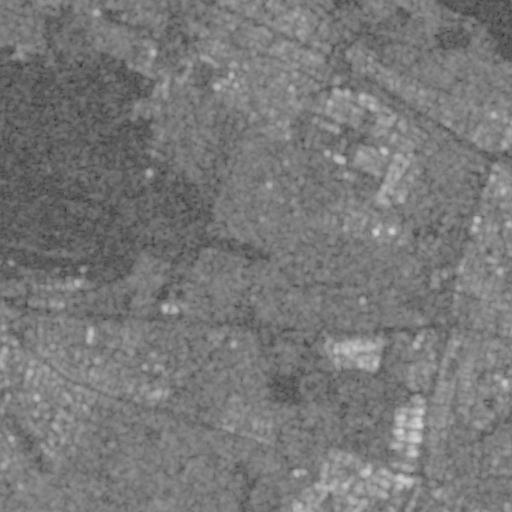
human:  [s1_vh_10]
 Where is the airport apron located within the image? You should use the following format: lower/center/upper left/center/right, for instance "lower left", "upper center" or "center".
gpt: The airport apron is located in the upper left of the image.
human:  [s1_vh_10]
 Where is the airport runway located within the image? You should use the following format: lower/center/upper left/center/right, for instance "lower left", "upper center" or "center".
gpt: The airport runway is located in the upper left of the image.
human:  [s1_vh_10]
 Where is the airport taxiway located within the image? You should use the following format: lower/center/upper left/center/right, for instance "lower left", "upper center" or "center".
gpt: The airport taxiway is located in the upper left of the image.
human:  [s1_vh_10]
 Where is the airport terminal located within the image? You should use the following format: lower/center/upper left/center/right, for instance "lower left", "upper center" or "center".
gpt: The airport terminal is located in the center left of the image.
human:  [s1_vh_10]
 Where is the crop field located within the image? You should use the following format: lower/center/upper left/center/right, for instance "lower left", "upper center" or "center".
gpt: The crop field is located in the upper left of the image.
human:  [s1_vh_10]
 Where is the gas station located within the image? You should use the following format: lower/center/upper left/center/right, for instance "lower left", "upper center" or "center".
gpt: The gas station is located in the center left of the image.
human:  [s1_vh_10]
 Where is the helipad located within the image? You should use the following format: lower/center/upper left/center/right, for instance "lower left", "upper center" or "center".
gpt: The helipad is located in the upper left of the image.
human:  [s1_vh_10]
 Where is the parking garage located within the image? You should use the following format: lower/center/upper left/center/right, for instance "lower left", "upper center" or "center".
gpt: The parking garage is located in the lower right of the image.
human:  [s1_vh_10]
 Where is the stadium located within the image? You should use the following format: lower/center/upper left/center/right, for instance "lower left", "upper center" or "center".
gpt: The stadium is located in the upper right of the image.
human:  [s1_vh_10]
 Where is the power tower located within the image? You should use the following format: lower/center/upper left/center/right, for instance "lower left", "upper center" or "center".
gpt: There is no power tower in the image.

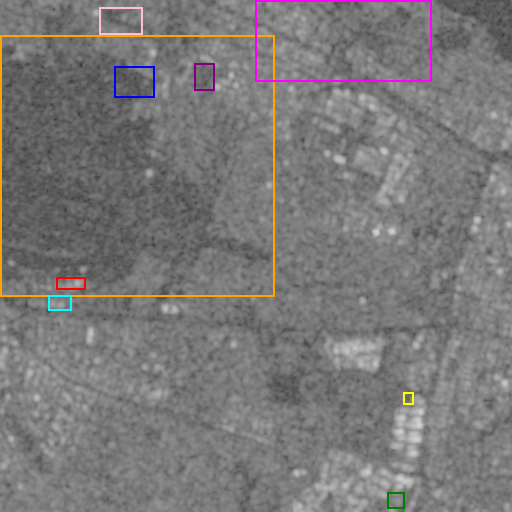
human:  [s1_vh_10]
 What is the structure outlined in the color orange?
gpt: The structure outlined in orange is an airport.
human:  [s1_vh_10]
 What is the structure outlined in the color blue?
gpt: The structure outlined in blue is an airport apron.
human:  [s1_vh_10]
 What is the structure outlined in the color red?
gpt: The structure outlined in red is an airport terminal.
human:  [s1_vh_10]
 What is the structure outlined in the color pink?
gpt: The structure outlined in pink is a crop field.
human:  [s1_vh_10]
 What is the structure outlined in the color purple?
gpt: The structure outlined in purple is a park.
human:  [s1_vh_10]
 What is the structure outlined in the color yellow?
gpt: The structure outlined in yellow is a parking garage.
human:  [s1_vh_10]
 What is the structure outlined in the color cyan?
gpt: The structure outlined in cyan is a parking lot.
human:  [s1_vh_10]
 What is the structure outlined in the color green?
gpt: The structure outlined in green is a power substation.
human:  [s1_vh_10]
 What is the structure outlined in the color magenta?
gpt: The structure outlined in magenta is a stadium.